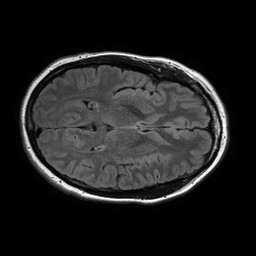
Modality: FLAIR
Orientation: axial
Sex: female
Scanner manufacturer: philips
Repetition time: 11 s
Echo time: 0.125 s